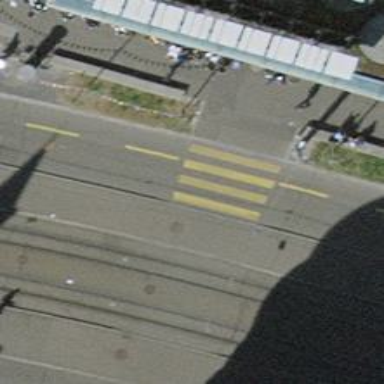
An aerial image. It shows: Uncontrolled zebra crossing with pedestrian island.